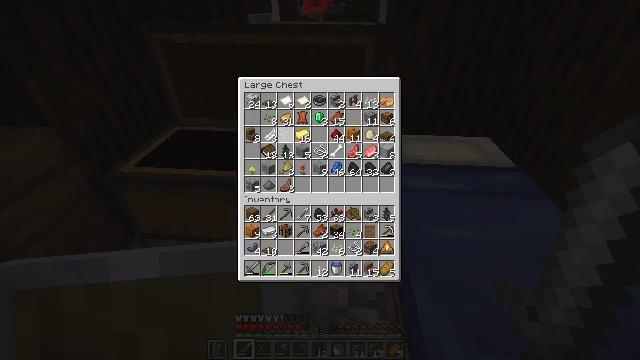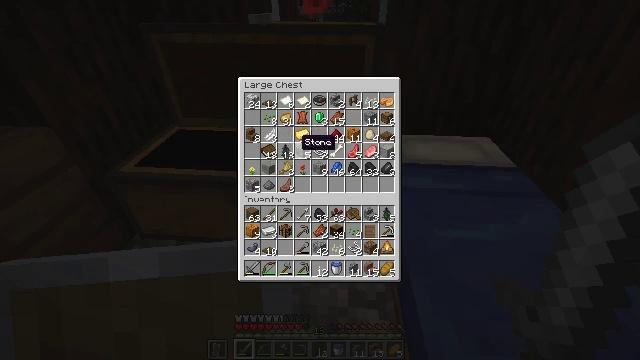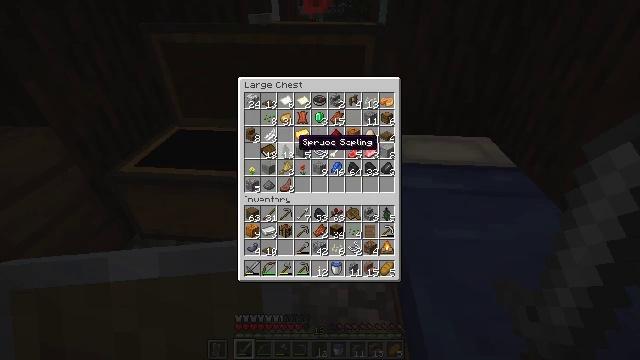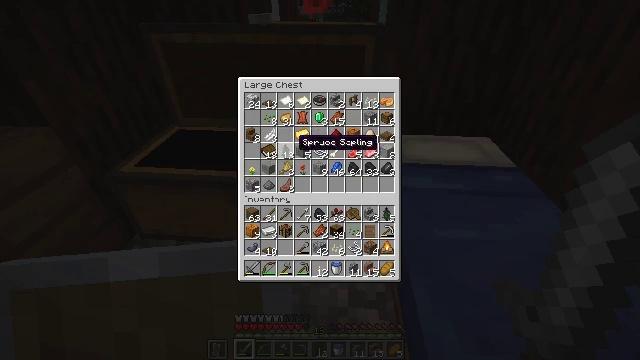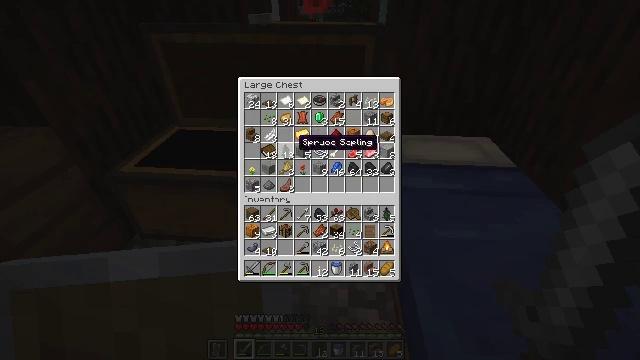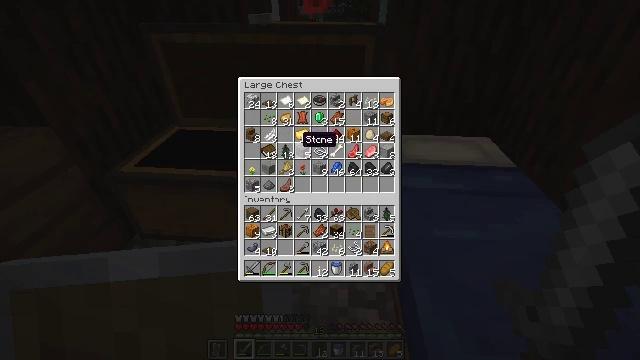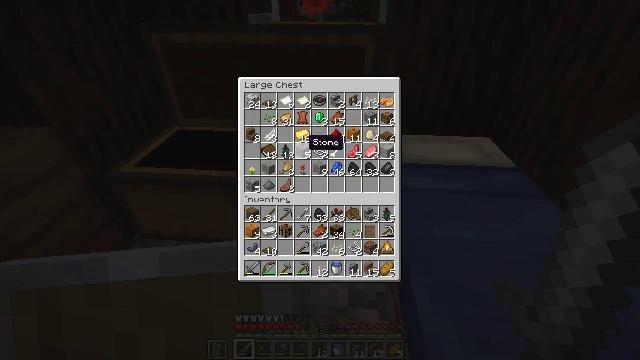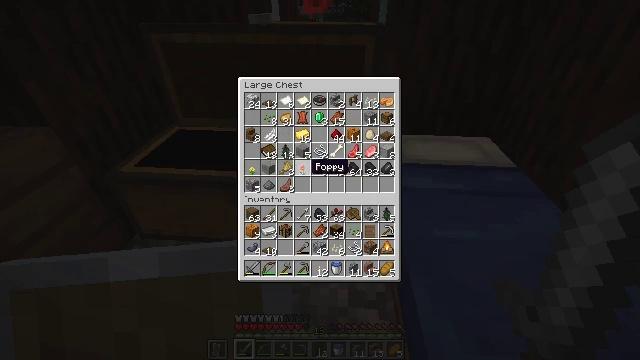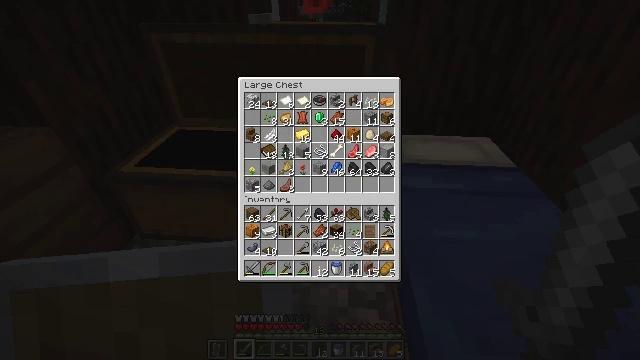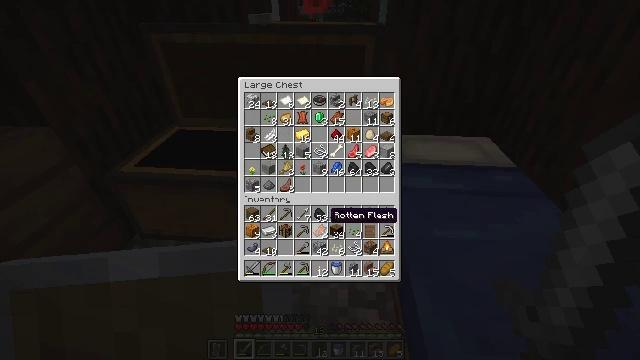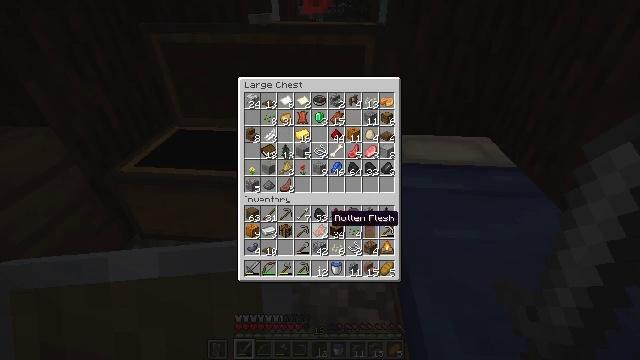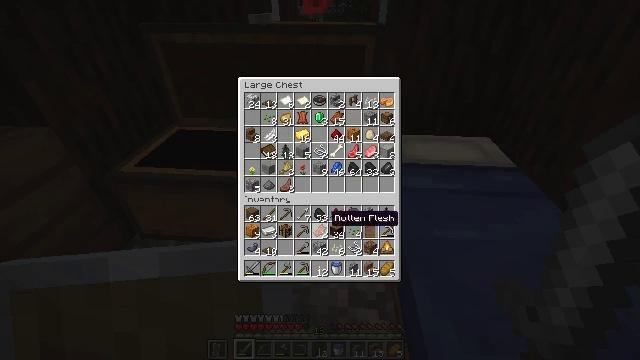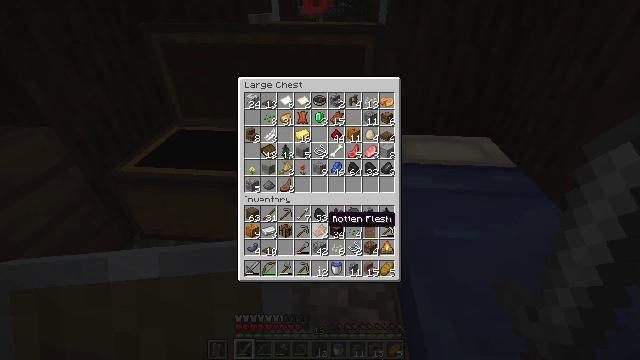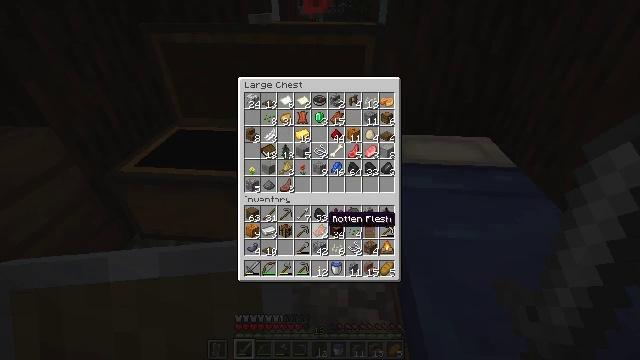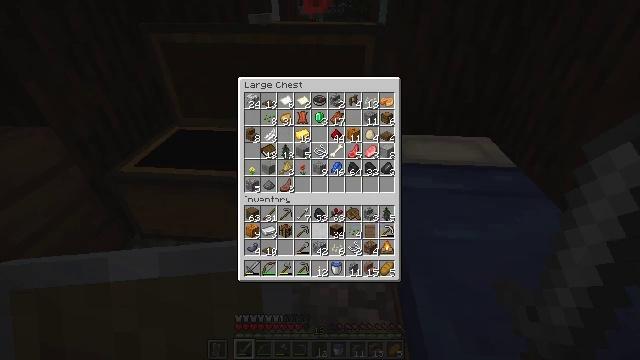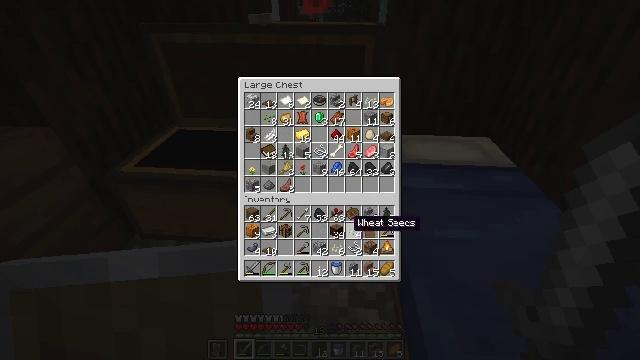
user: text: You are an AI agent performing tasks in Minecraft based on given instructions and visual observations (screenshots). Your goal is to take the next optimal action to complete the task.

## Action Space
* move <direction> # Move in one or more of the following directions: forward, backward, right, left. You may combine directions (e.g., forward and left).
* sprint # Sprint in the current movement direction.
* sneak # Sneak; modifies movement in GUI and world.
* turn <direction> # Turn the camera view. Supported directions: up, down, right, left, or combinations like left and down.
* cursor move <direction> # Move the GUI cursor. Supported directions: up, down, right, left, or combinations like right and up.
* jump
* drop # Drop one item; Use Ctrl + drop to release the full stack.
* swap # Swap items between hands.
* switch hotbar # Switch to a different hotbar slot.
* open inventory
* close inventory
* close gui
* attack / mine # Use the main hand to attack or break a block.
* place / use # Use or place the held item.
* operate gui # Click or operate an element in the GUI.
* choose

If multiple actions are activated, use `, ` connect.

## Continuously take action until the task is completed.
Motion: motion action
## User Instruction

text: Interact with the crafting table to craft a loom.
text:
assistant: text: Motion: sneak, cursor move down
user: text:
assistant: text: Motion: no_op
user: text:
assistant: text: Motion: no_op
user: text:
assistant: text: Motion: no_op
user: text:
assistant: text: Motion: no_op
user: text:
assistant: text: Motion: cursor move right
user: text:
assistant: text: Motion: cursor move down
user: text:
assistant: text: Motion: cursor move right and down
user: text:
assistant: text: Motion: sneak, cursor move down
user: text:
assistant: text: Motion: sneak
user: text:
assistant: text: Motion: sneak
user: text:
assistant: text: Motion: sneak
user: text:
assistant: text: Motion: sneak
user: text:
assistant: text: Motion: sneak, operate gui
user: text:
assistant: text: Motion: sneak, cursor move right, operate gui
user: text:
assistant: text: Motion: sneak, cursor move right
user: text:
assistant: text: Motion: sneak, cursor move right
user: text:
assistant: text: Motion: sneak
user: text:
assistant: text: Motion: sneak, operate gui
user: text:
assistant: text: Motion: sneak, operate gui
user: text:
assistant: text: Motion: sneak
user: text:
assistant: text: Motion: sneak
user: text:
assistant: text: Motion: sneak
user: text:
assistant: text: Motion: sneak, cursor move right
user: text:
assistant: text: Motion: sneak, cursor move up
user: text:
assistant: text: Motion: sneak
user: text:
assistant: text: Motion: sneak
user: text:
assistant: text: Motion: sneak, operate gui
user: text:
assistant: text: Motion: sneak, operate gui
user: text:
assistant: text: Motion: sneak